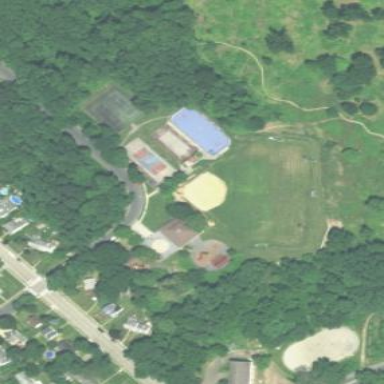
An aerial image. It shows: Softball pitch for leisure and sport activities.